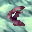
Label: 8